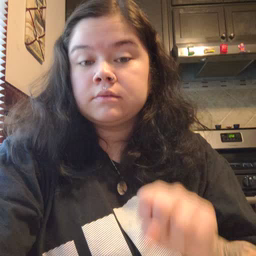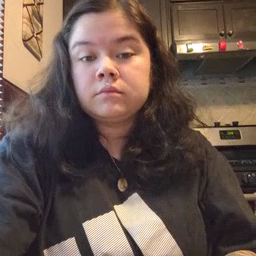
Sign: snack